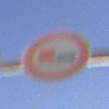
Verkehrszeichen: UeberholverbotKraftfahrzeuge
Umgebung: Outdoor, Nature
Tageszeit: SunriseSunset
Wetter: Clear
Licht: Natural
Jahreszeit: NotSpecified
Kontrast: HighContrast